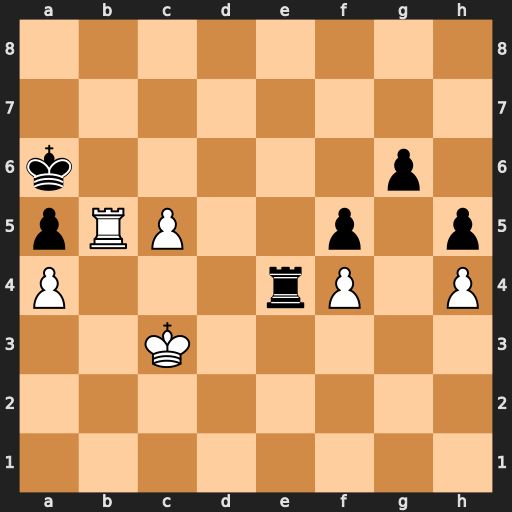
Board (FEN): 8/8/k5p1/pRP2p1p/P3rP1P/2K5/8/8
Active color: w
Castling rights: -
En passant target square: -
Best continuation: c6 Re6 Rc5 Kb6 c7 Kxc5 c8=Q+